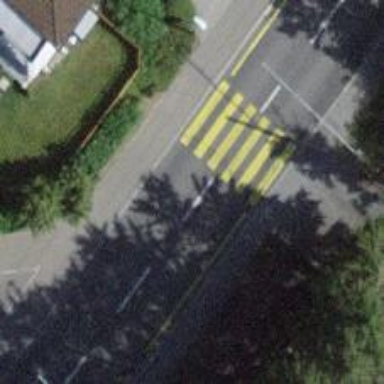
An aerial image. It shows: Uncontrolled zebra crossing with zebra markings.